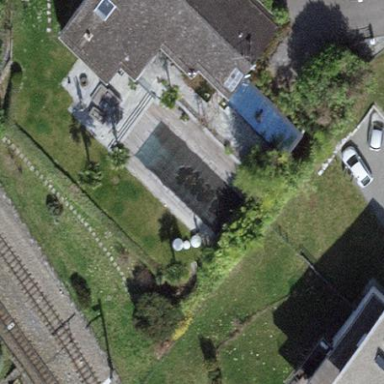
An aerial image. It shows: Swimming pool located in leisure land.